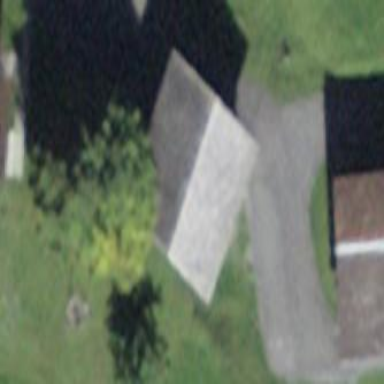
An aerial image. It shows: Rural barn.